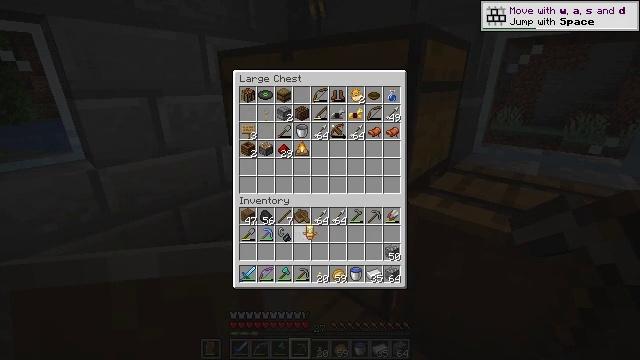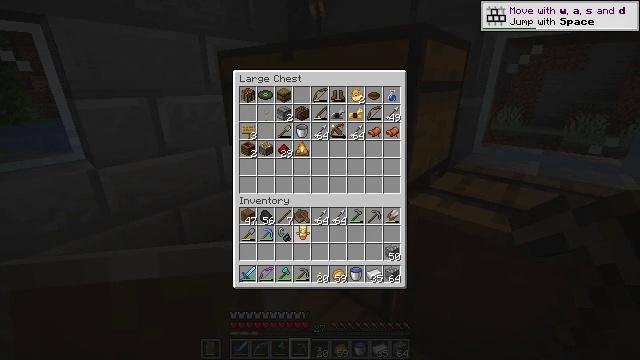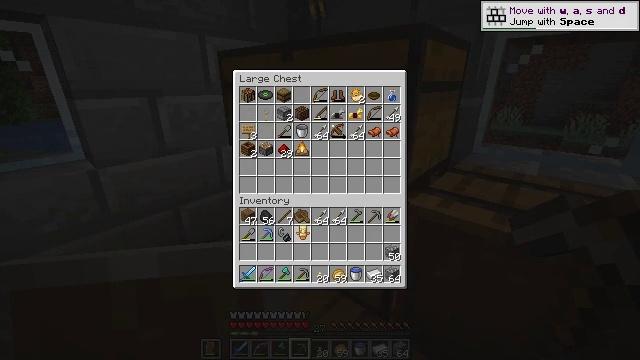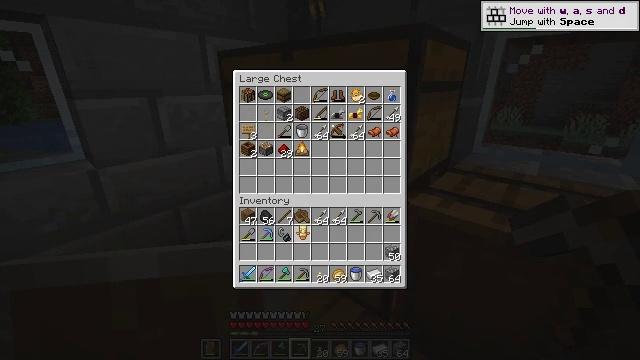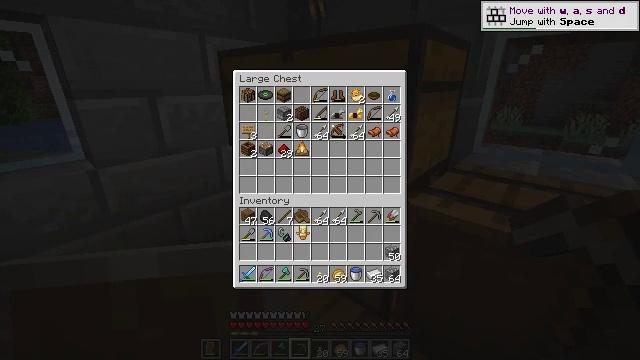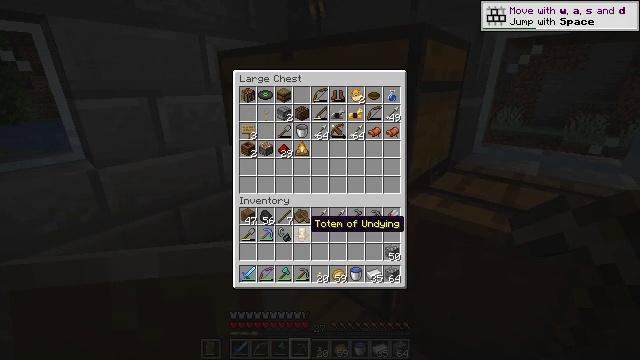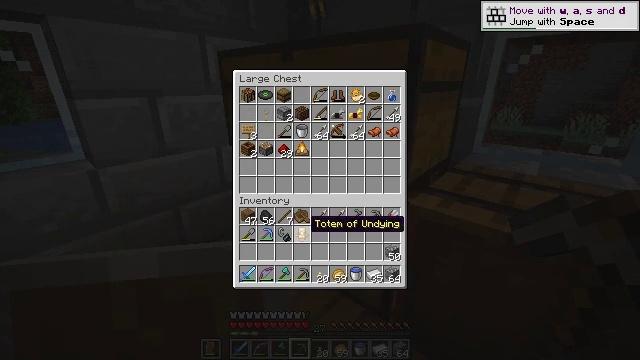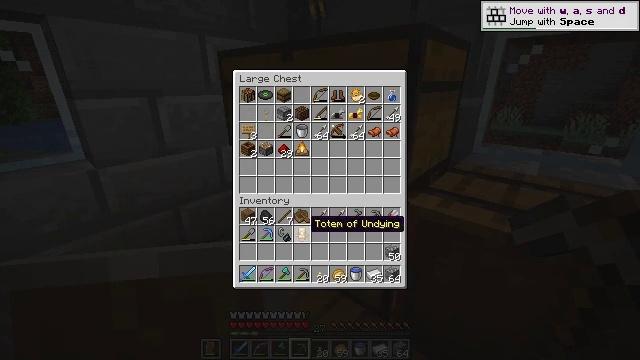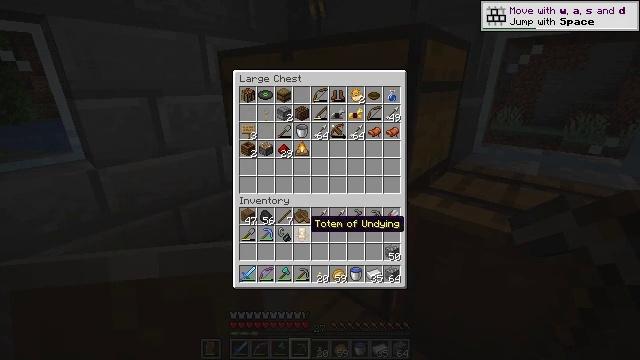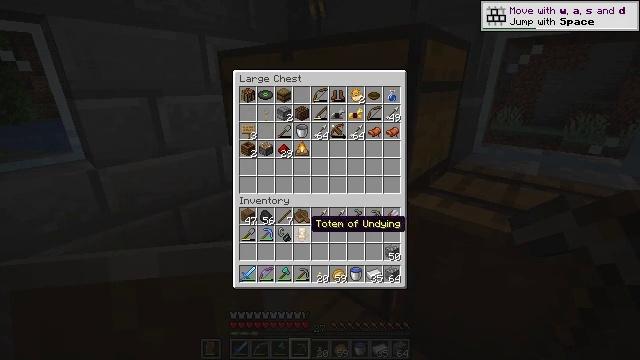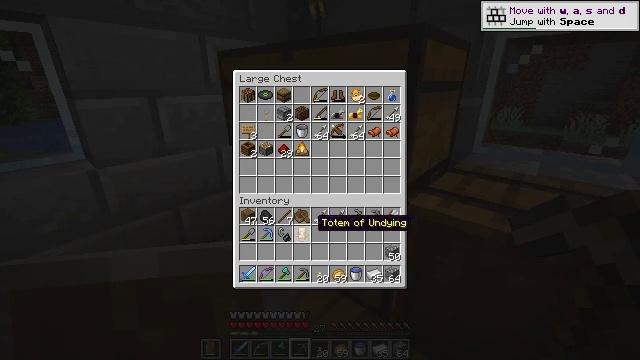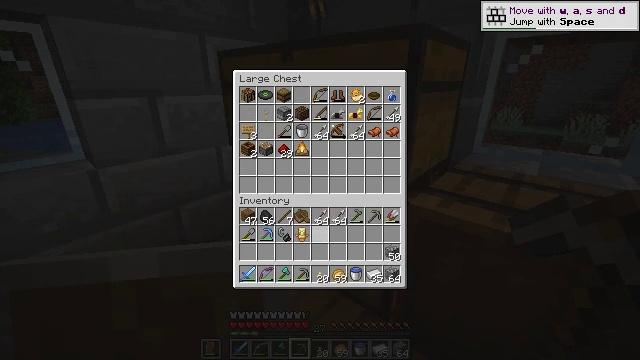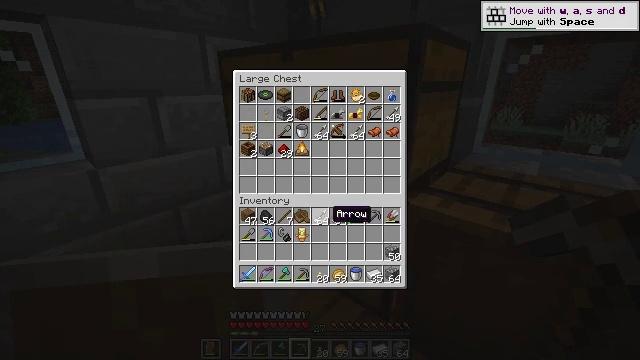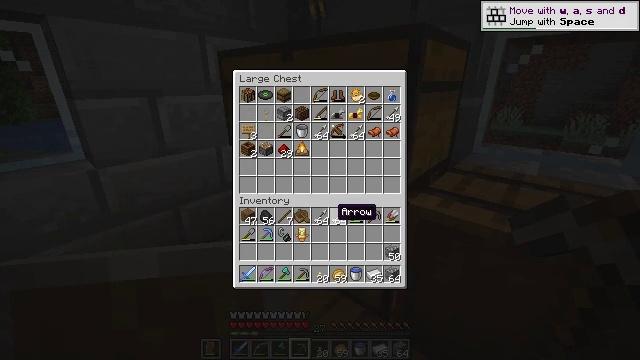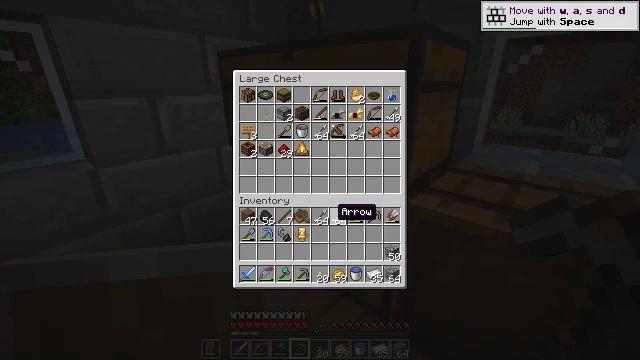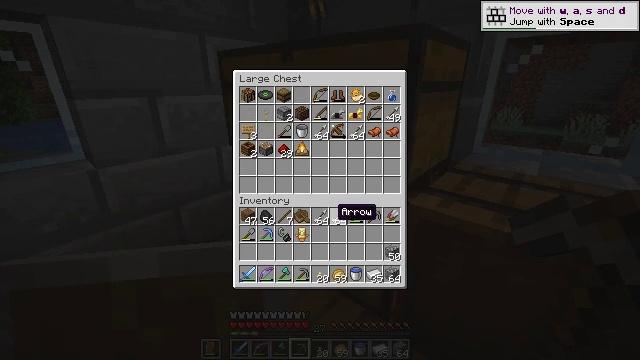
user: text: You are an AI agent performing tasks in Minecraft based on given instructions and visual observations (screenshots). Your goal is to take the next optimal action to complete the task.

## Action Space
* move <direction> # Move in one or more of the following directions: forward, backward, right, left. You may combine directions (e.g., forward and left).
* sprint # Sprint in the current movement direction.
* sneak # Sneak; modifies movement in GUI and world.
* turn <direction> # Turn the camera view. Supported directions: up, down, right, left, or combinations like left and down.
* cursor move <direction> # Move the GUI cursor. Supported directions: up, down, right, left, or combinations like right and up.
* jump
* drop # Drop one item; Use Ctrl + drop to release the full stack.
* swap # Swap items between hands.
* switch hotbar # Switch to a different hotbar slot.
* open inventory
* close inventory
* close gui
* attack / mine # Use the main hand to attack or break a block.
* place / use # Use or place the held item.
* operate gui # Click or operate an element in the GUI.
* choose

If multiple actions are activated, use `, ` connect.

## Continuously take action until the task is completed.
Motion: motion action
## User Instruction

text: Make golden boots with gold ingots.
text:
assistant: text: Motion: cursor move left
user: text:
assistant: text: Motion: no_op
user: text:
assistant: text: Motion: operate gui
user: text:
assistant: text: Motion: operate gui
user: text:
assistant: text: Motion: no_op
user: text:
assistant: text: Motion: no_op
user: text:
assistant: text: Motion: no_op
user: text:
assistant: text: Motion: no_op
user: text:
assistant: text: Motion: no_op
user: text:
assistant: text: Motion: no_op
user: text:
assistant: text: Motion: no_op
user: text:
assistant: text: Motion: cursor move right
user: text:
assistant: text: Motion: no_op
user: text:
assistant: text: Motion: no_op
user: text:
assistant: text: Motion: no_op
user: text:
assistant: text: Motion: no_op
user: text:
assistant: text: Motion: no_op
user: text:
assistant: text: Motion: no_op
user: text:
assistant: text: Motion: no_op
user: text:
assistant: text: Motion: no_op
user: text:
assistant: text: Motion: no_op
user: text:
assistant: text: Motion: no_op
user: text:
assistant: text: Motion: no_op
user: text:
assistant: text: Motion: no_op
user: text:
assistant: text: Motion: no_op
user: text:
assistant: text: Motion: no_op
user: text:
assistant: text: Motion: no_op
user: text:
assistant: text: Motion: no_op
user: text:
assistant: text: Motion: no_op
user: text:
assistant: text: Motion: turn right and up